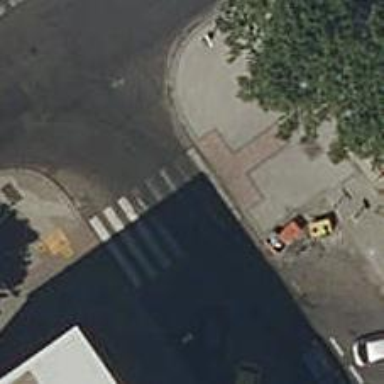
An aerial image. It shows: Marked road crossing.